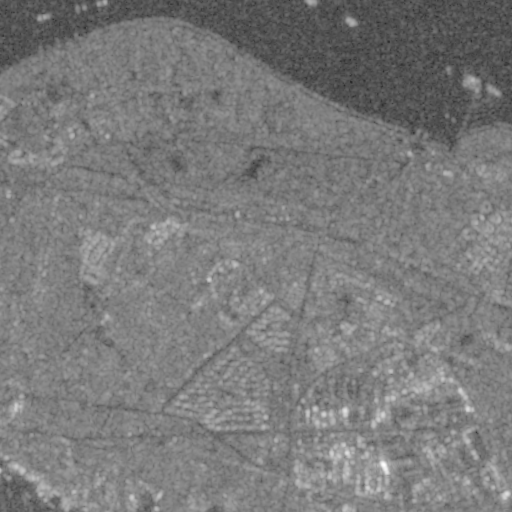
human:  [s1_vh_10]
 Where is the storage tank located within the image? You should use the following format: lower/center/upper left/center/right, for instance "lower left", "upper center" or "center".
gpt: The storage tank is located in the lower right of the image.
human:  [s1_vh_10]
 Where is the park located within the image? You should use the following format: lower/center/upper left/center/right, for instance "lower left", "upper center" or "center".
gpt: There is no park in the image.

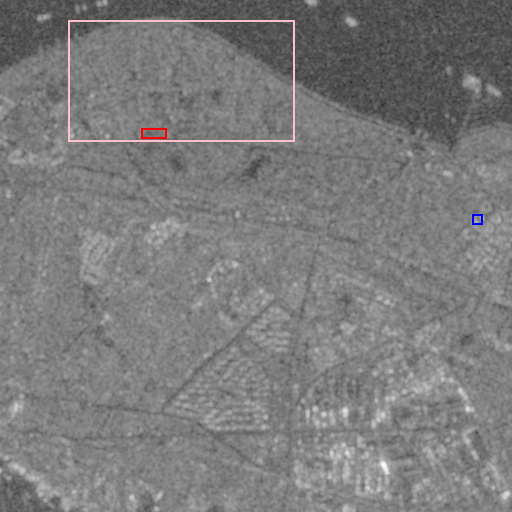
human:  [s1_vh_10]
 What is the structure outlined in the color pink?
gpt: The structure outlined in pink is a park.
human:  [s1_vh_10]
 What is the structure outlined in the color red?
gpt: The structure outlined in red is a parking lot.
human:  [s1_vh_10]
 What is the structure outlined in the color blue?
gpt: The structure outlined in blue is a storage tank.
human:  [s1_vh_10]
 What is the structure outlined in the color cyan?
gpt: There is no cyan outline.